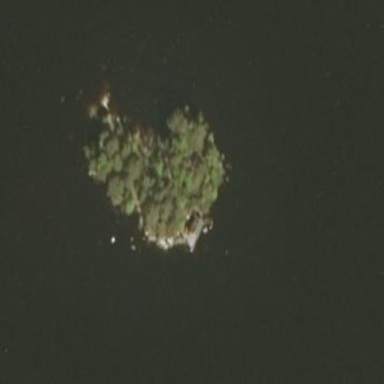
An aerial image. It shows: Image showing island.